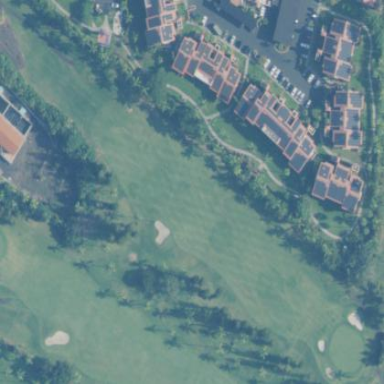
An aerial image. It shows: Area with grass used as rough in golf course.